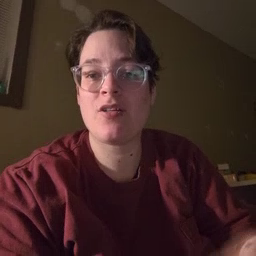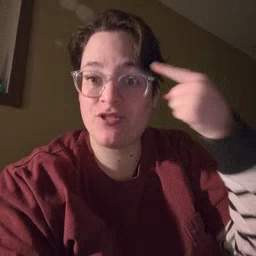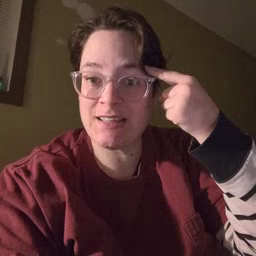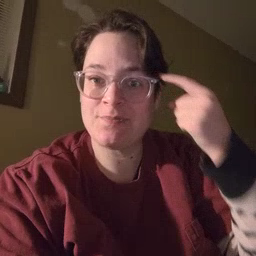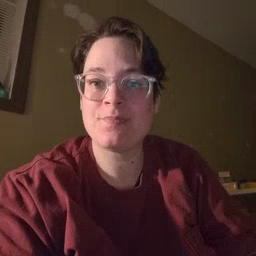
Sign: think